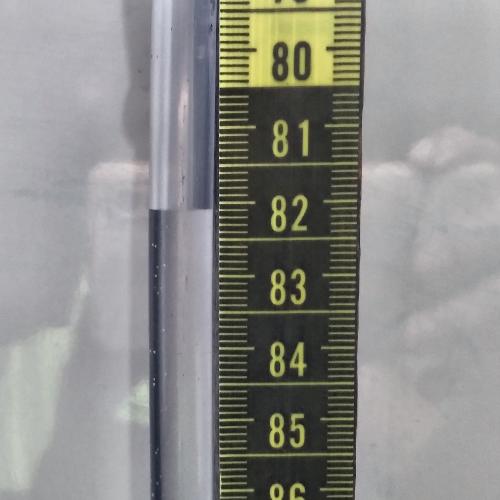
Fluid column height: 82.1 cm